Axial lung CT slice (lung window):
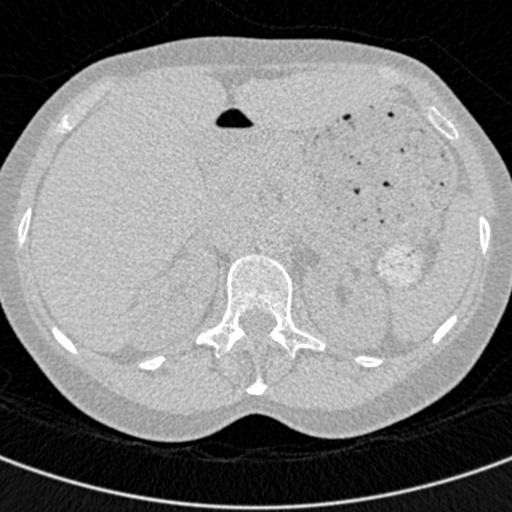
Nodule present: no